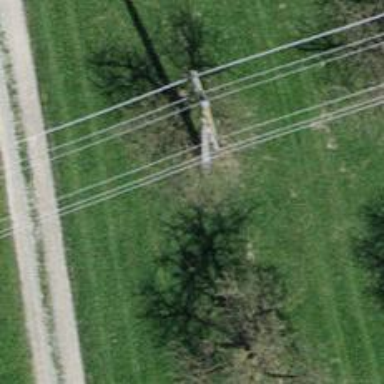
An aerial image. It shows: Power line in the image.